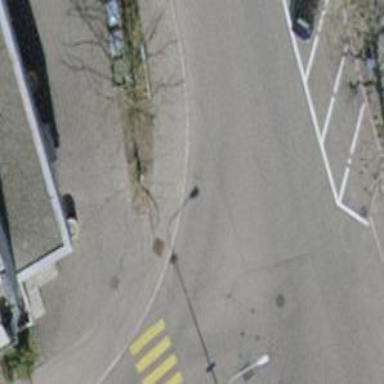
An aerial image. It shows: Asphalt sidewalk along the footway.